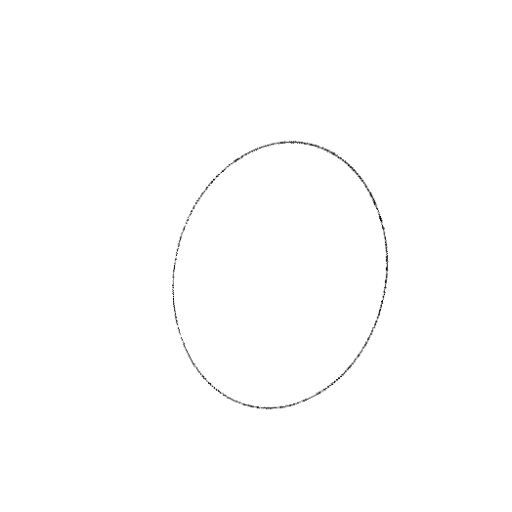
Crossing number: 0